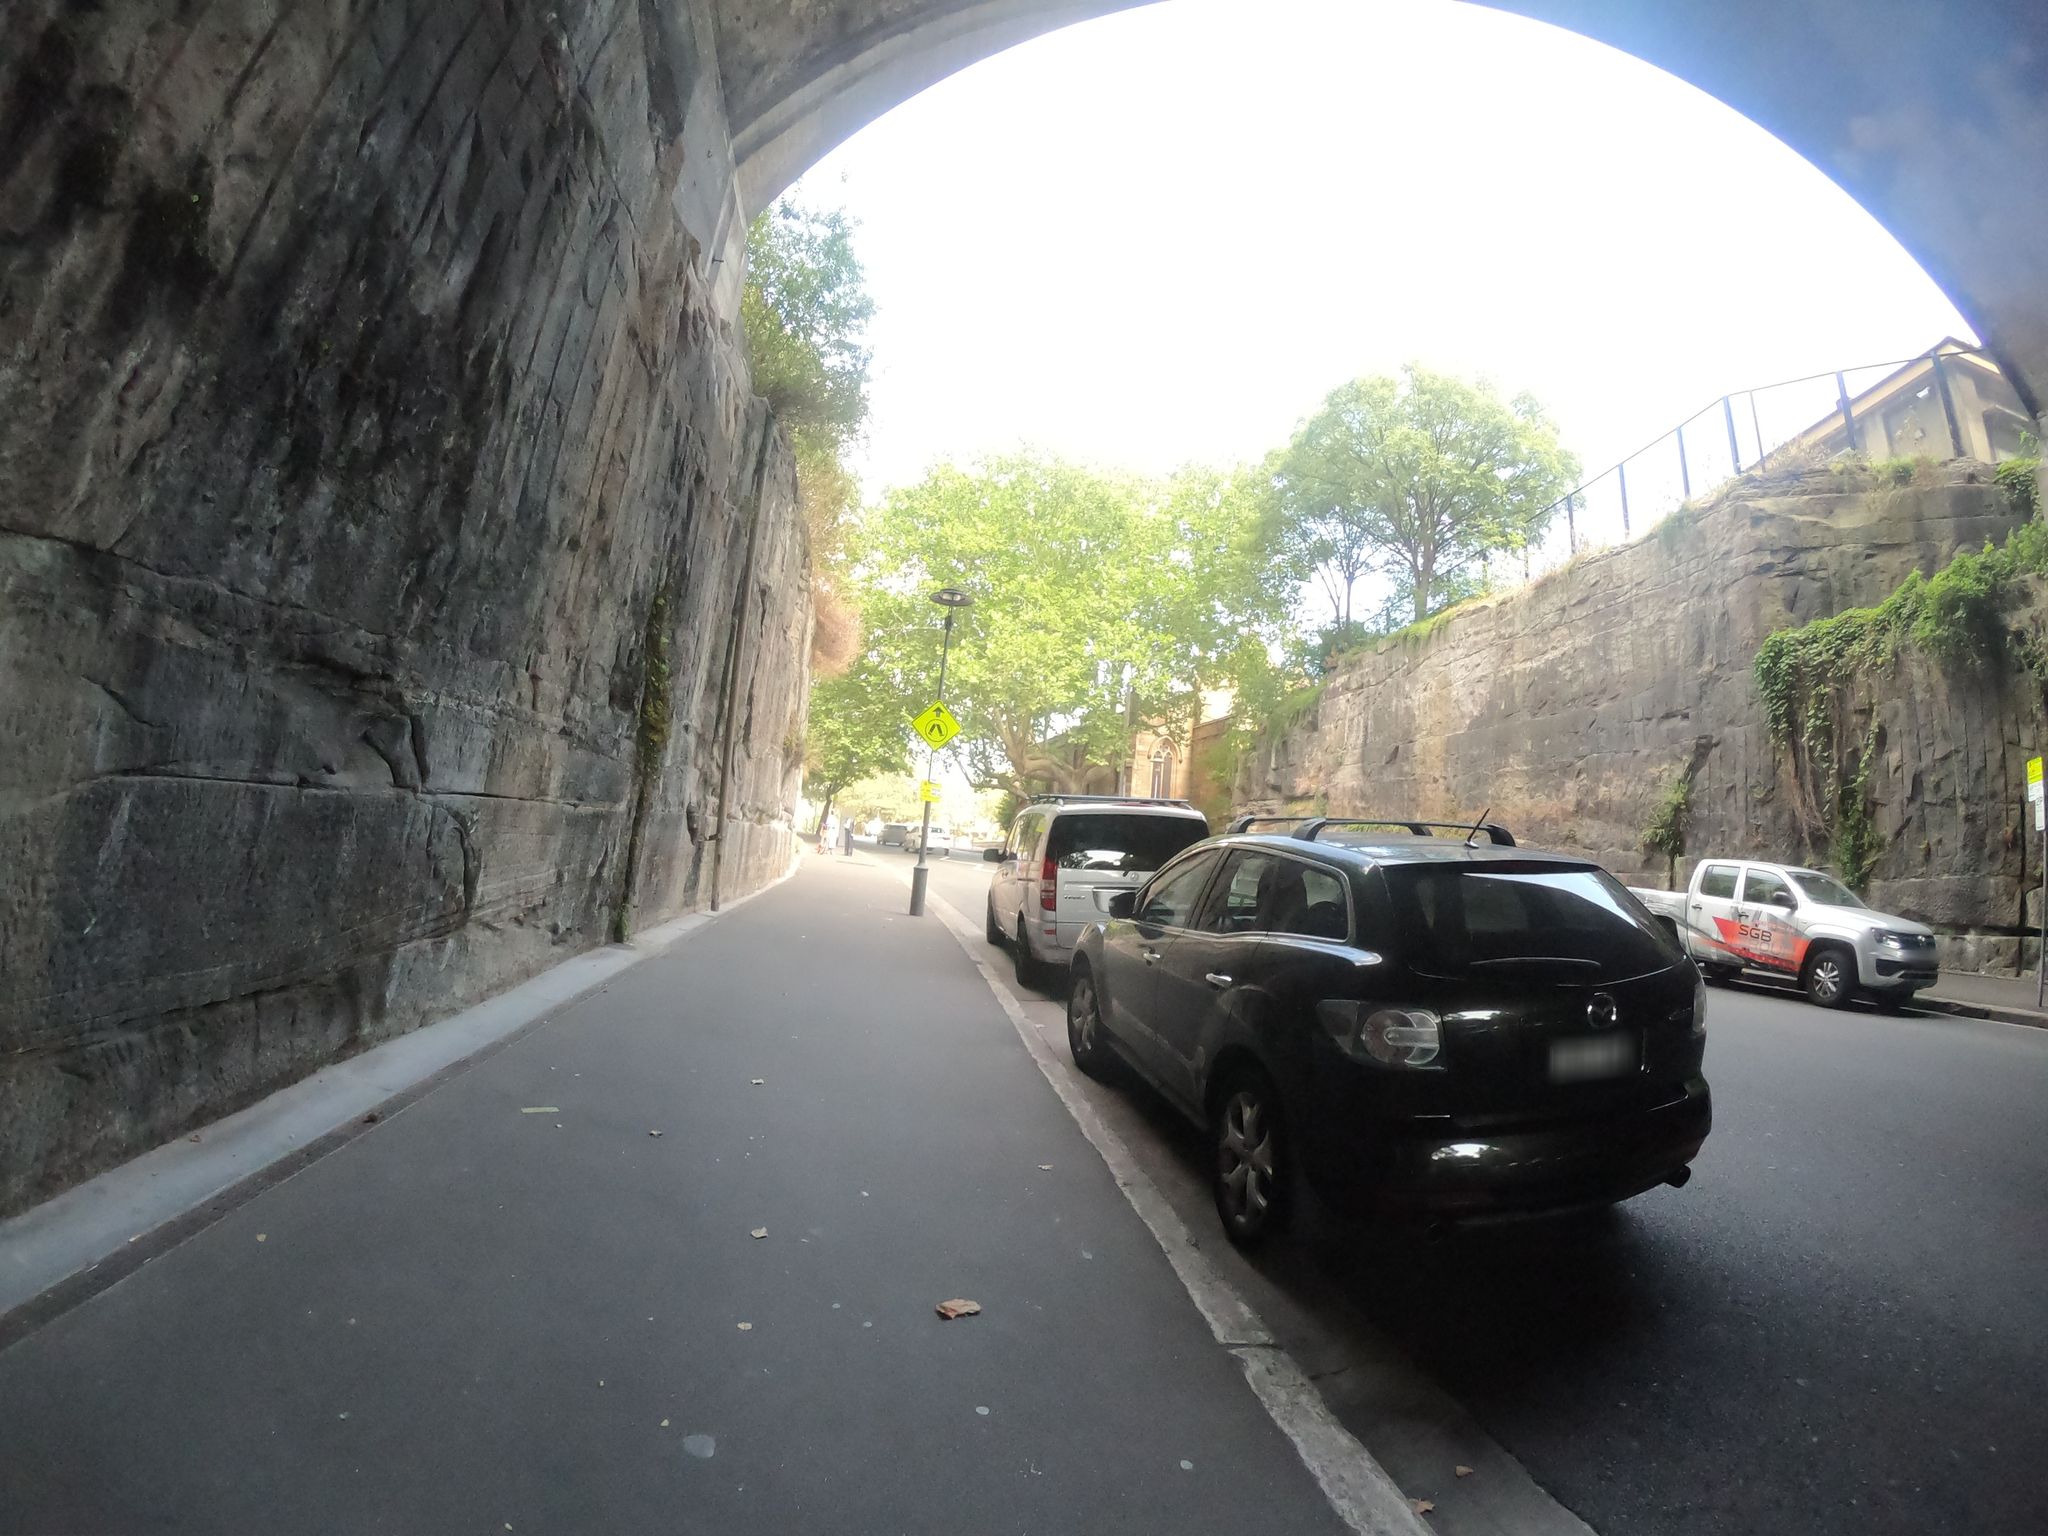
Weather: clear
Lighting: day
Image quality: good
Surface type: driving surface
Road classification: residential, unclassified
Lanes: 4
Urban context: urban centre
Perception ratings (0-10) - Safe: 1.8, Lively: 4.53, Beautiful: 6.94, Boring: 8.48, Depressing: 2.83, Wealthy: 3.2